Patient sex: M
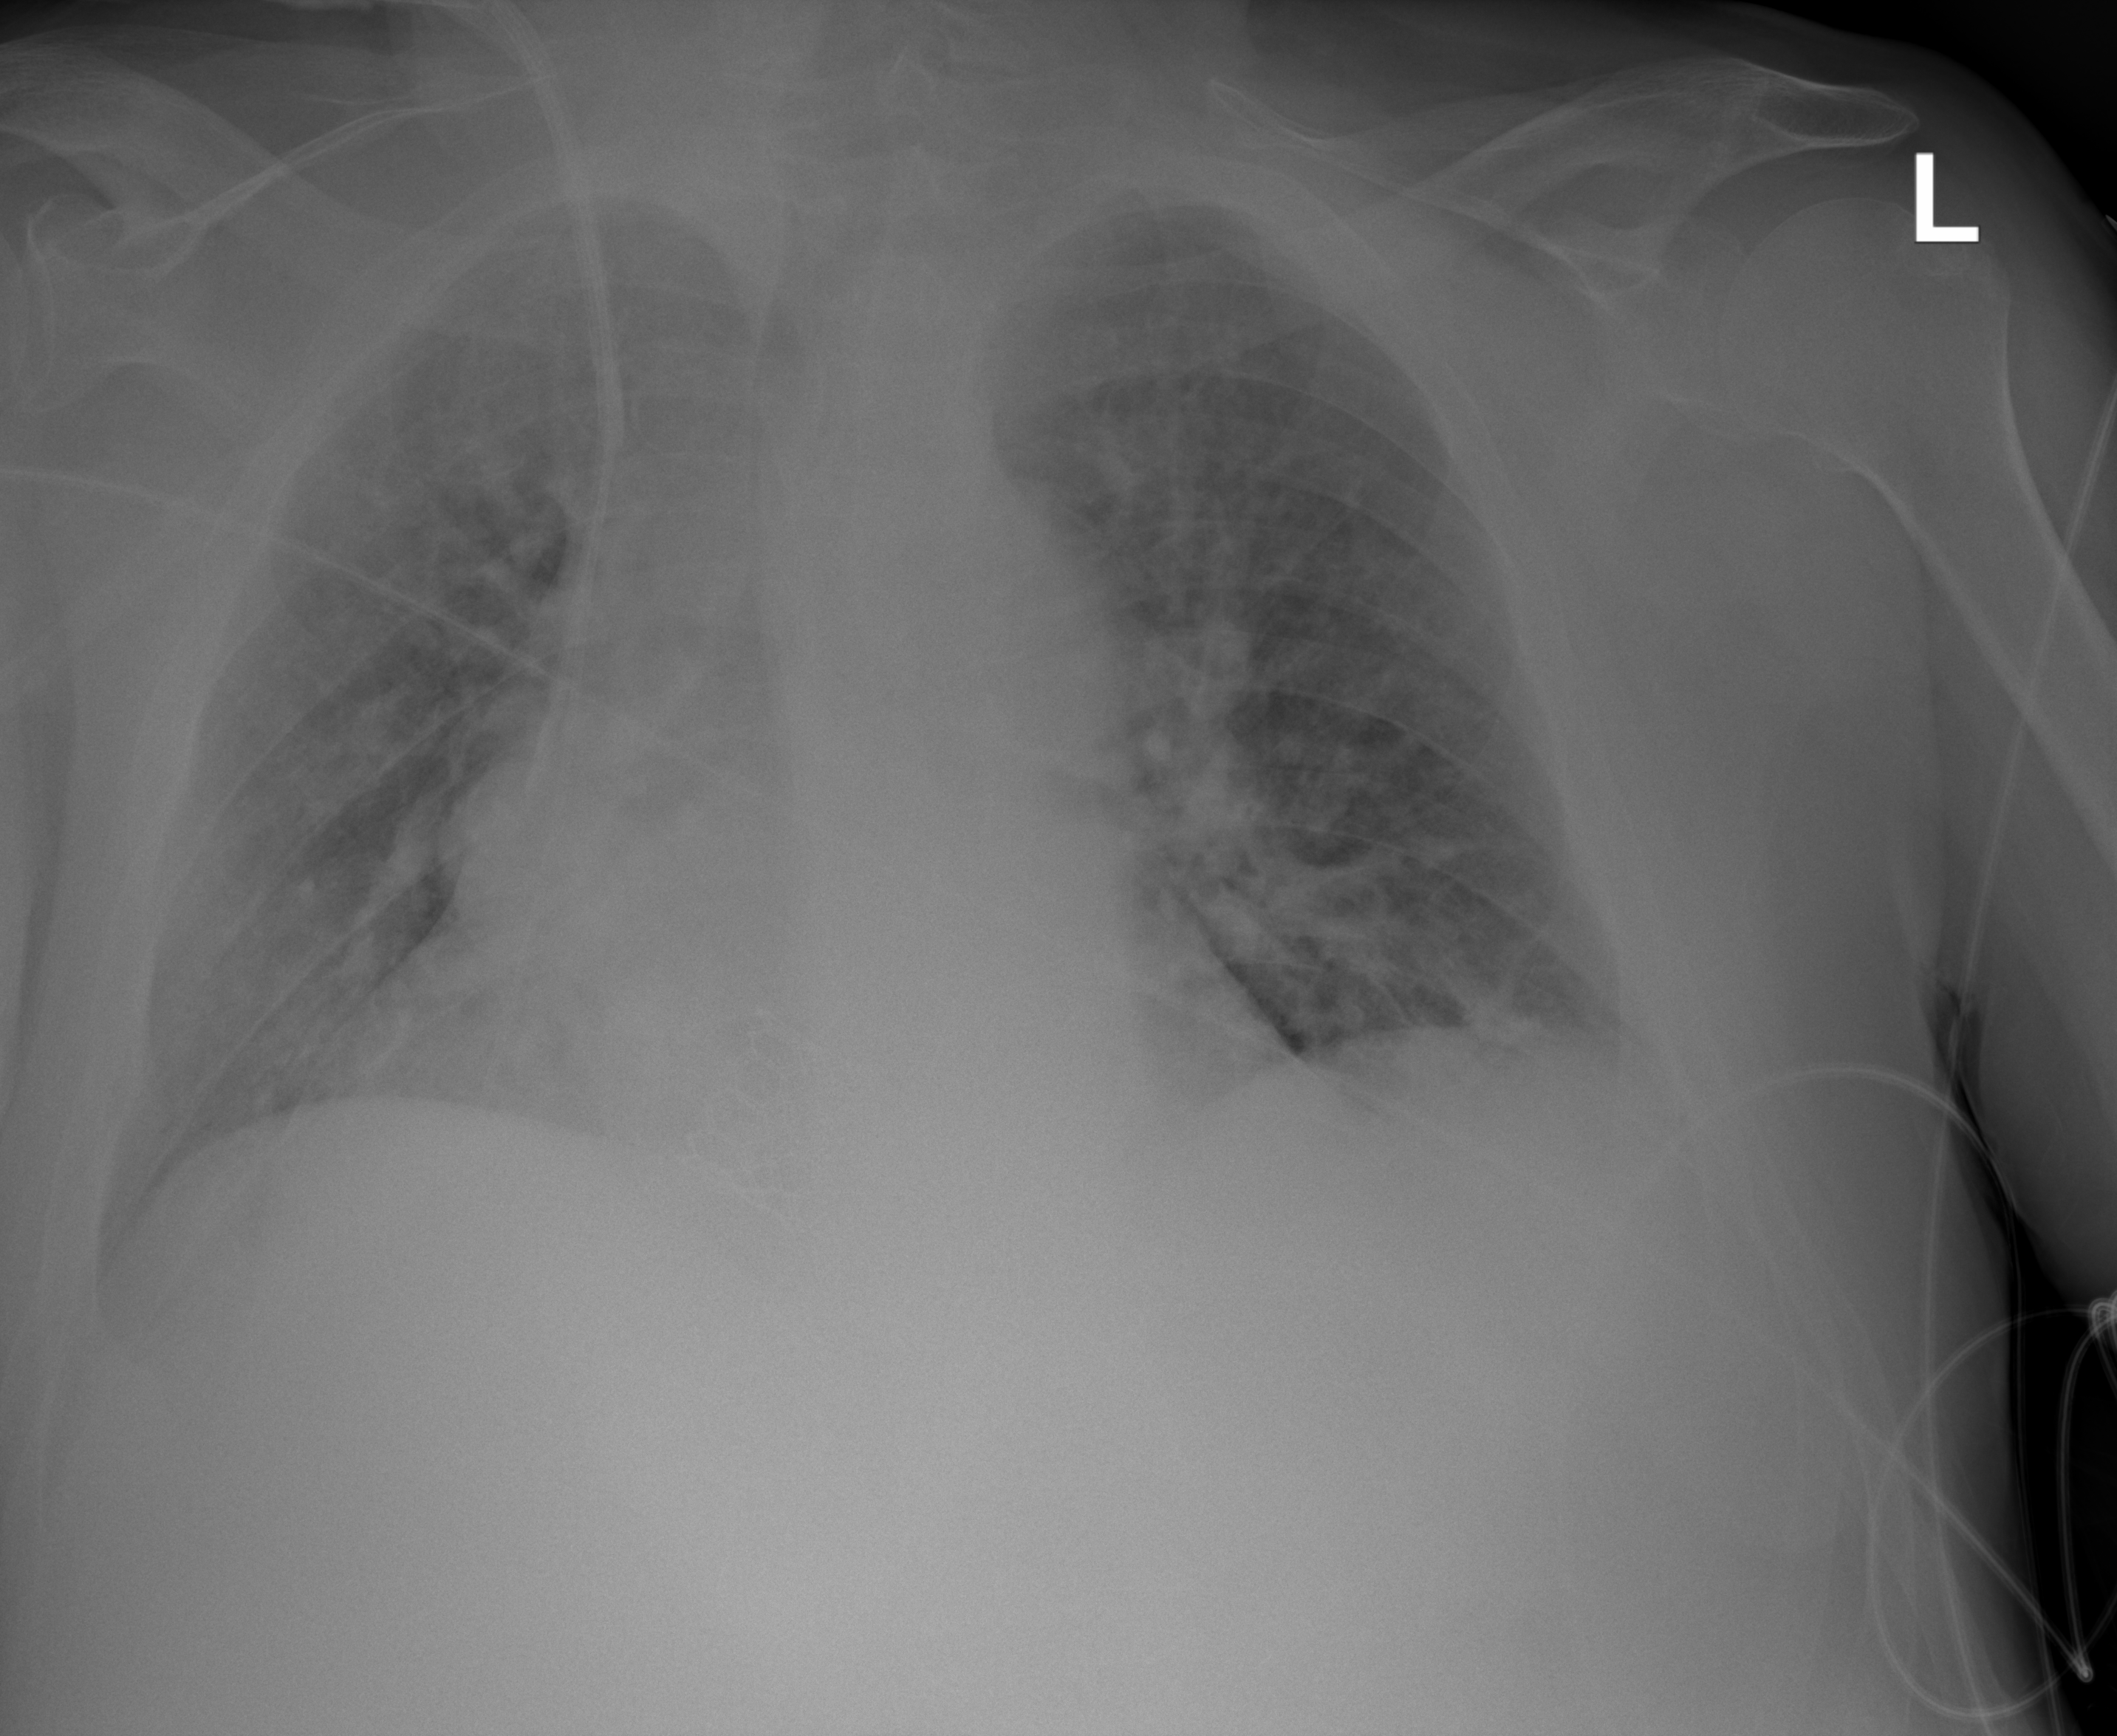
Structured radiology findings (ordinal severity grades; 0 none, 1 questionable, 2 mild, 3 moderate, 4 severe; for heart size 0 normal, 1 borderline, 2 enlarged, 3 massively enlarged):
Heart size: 2
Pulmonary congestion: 3
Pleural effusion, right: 2
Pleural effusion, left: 2
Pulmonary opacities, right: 3
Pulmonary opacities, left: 3
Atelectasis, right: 2
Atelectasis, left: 2